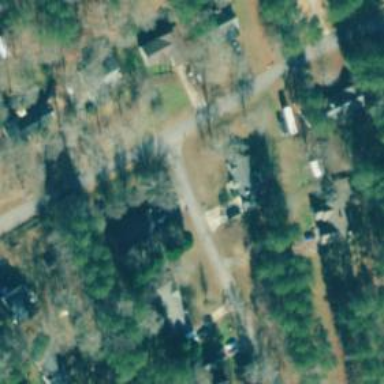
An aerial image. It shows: Residential road.